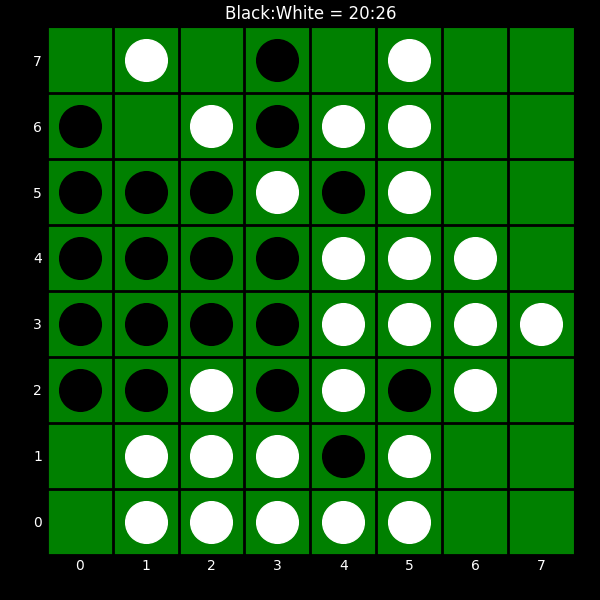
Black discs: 20
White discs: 26